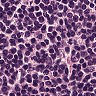
Metastatic tissue present: no